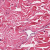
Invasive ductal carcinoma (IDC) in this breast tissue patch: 0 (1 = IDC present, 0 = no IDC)